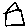
Label: house